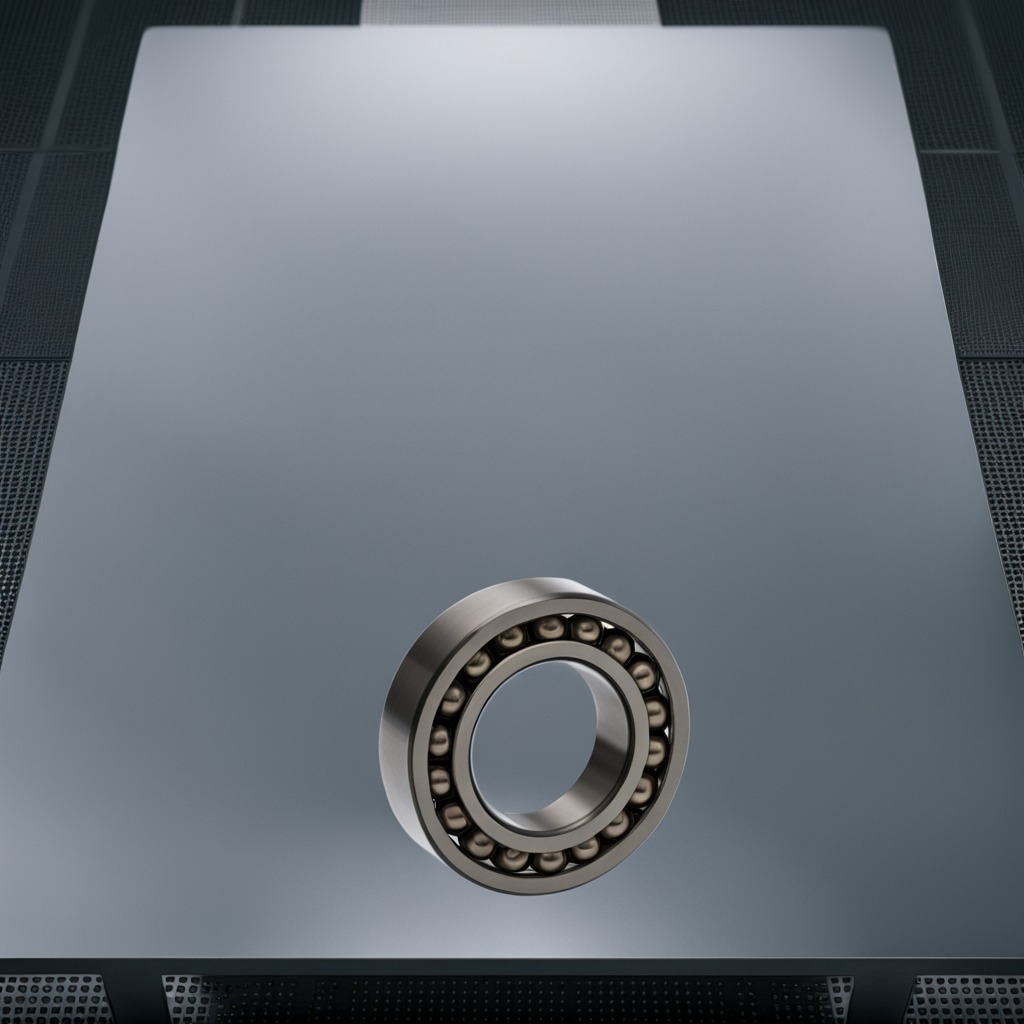
A metal ball bearing lies on a clean empty table in a railway signal maintenance room lit by harsh overhead fluorescents.